Question: What app is shown?
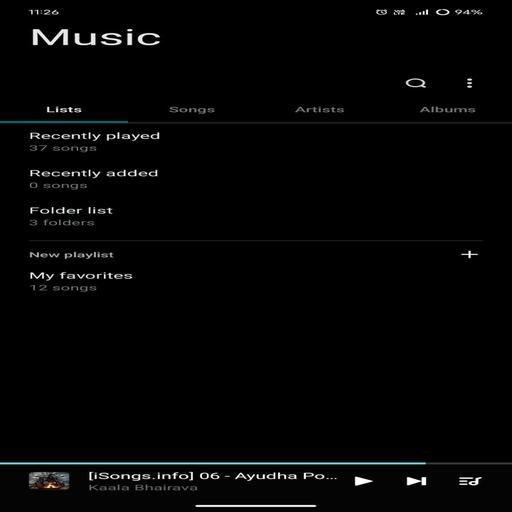
Answer: Music player app